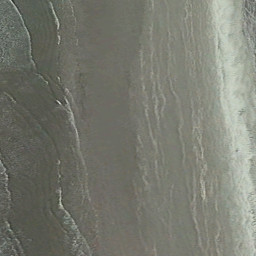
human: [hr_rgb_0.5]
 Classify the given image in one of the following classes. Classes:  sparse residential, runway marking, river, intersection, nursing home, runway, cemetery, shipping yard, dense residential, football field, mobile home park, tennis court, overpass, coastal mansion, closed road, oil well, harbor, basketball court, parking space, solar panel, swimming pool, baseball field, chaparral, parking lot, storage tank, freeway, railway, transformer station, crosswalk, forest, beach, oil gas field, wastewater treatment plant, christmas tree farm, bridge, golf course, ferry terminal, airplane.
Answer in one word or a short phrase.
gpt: beach